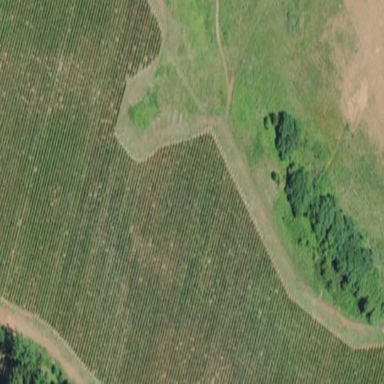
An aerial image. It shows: Vineyard where grapes are grown.